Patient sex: M
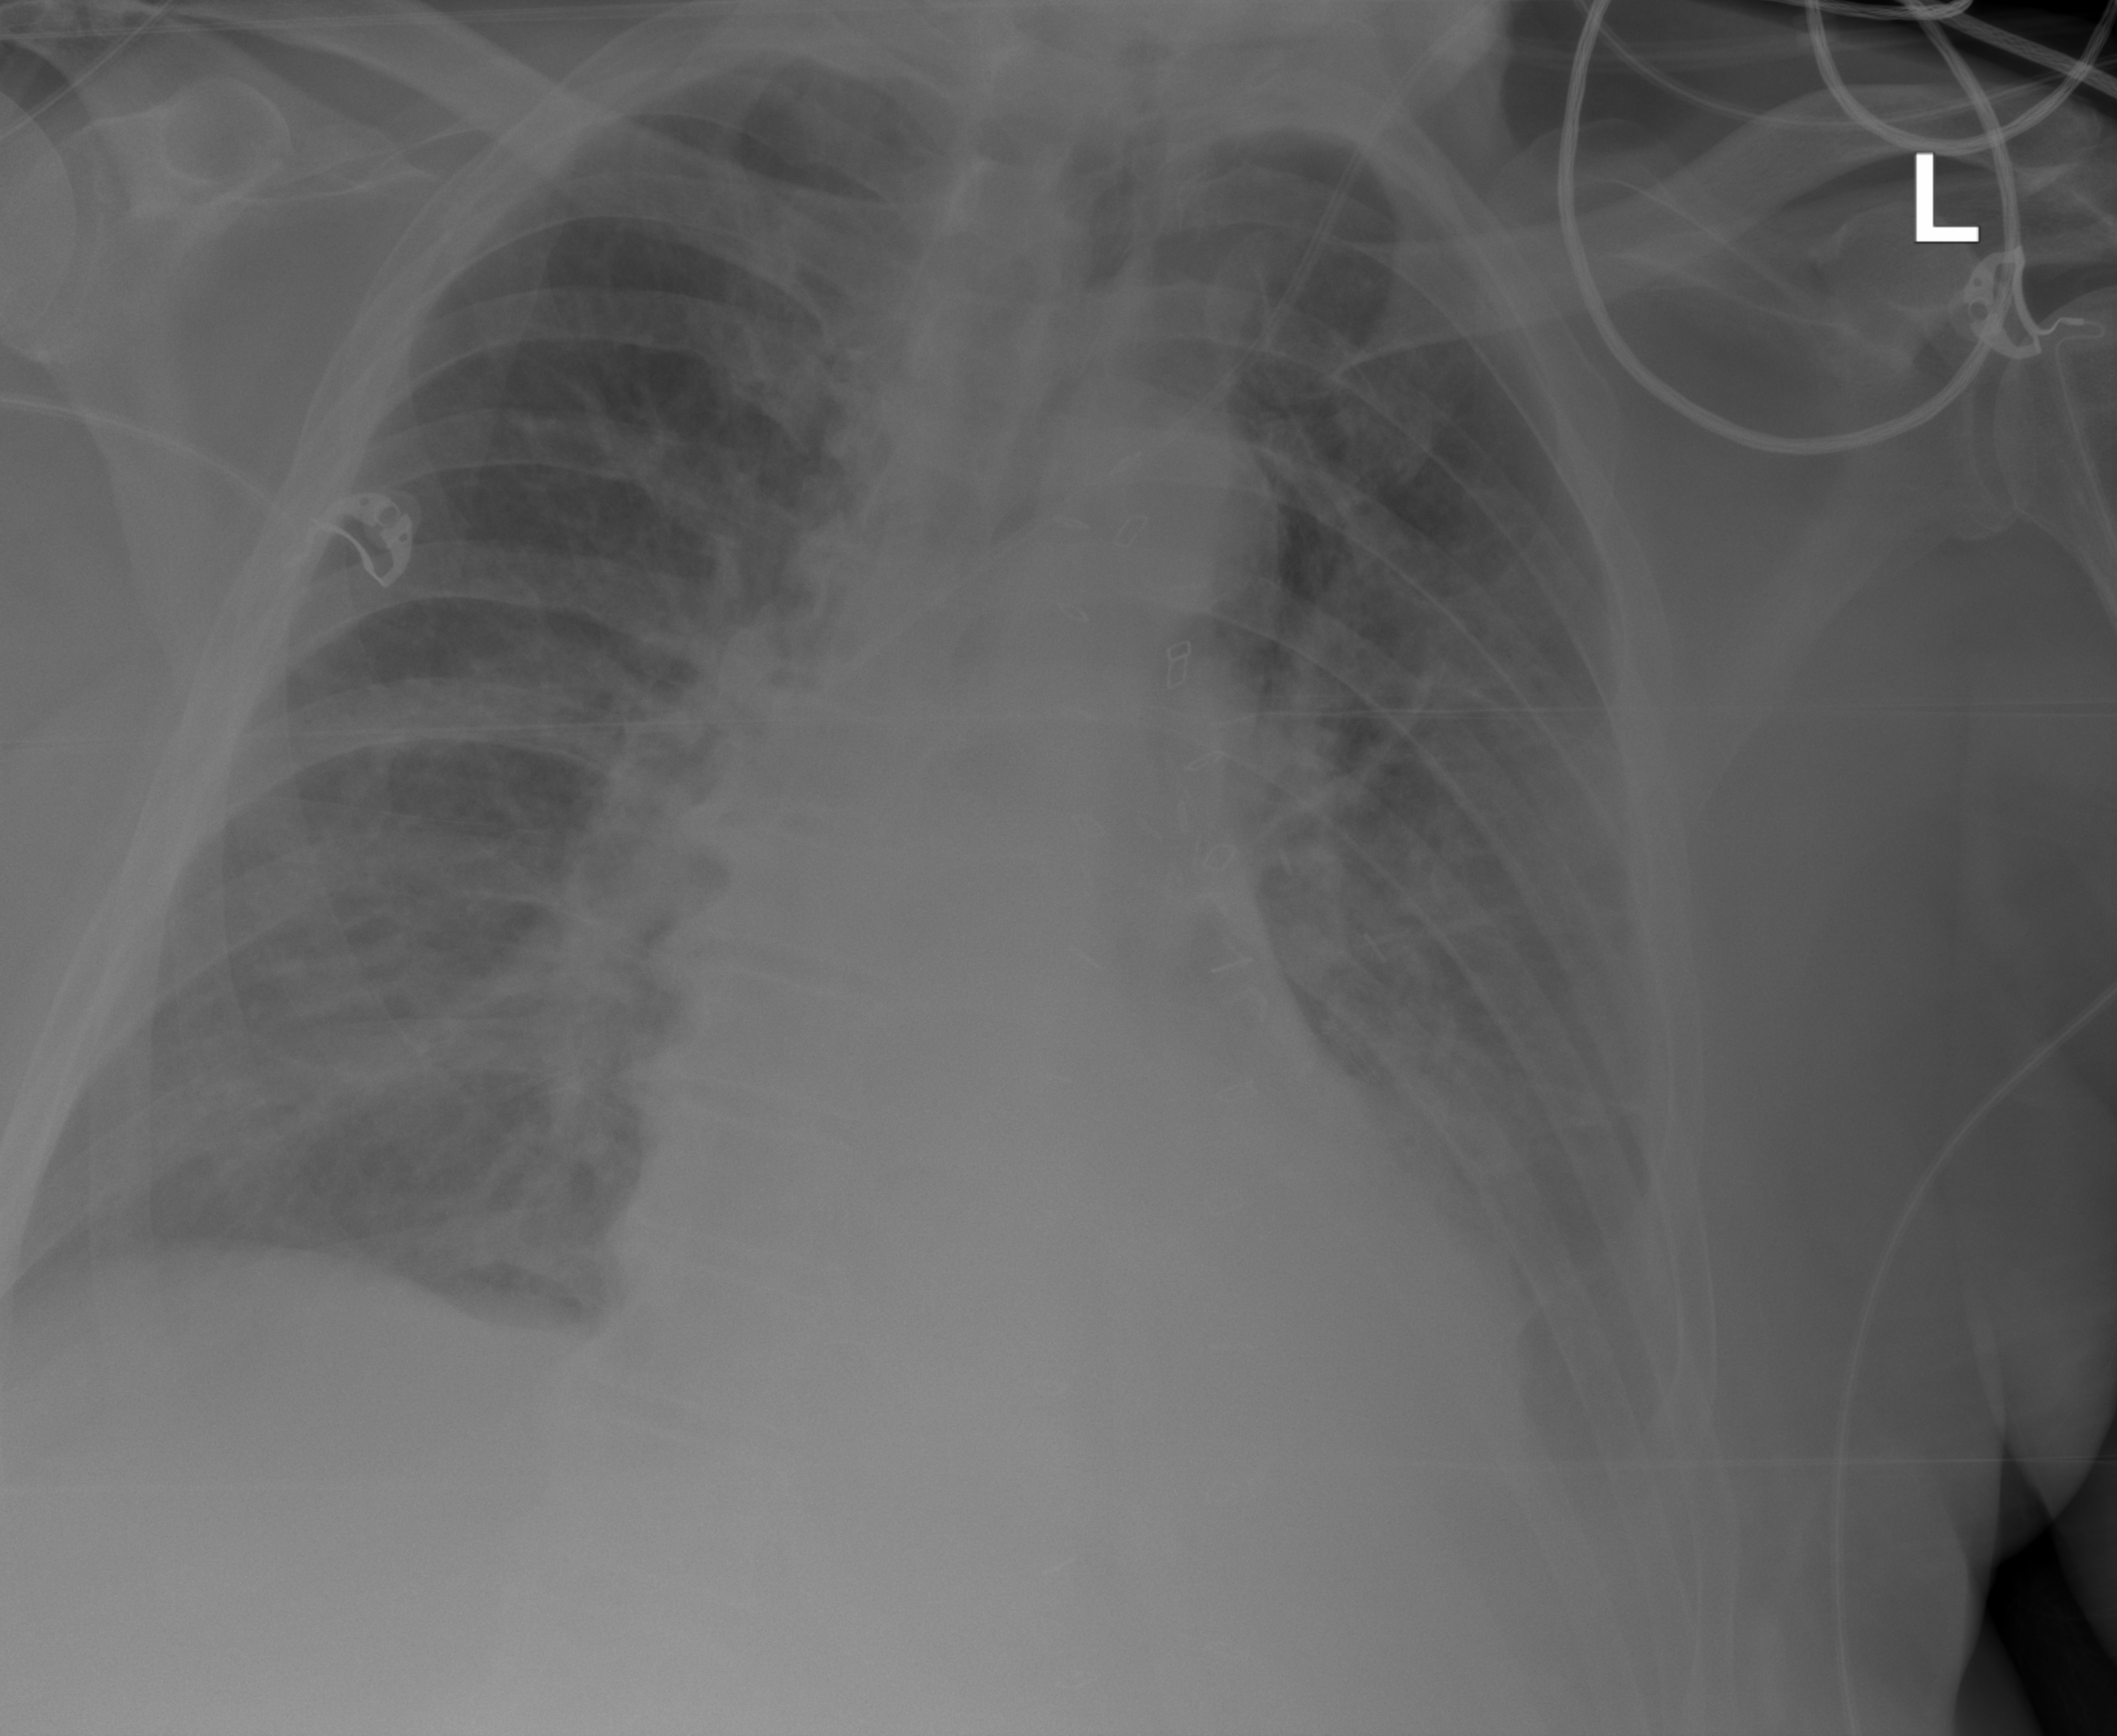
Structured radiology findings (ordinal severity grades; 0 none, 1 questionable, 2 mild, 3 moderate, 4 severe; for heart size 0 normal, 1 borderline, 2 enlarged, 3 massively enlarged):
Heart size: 2
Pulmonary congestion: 0
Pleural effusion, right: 2
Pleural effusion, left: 2
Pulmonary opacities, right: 2
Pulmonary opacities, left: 2
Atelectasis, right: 2
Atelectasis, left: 2